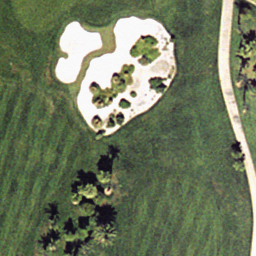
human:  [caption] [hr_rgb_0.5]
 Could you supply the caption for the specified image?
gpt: A part of a golf coursea with a trail goes through the turfs and some bunkers and trees .

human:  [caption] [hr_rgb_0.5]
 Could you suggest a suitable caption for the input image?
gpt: A part of a golf course with some bunkers and trees while a trail goes through the turfs .

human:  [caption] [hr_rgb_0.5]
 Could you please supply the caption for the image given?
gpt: This is a part of a golf course with green turfs and some bunkers and trees .

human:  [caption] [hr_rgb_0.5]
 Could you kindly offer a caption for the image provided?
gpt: Some bunkers and trees with a trail goes through the turfs in the golf course .

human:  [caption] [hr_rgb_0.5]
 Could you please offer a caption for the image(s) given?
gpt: Some green bunkers and trees with a trail goes through the turfs in the golf course .